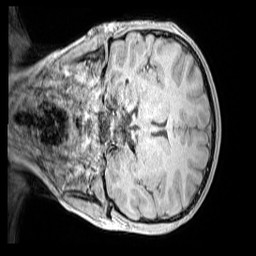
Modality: MP2RAGE
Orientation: coronal
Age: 9
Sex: female
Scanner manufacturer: siemens
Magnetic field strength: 3 T
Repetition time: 4 s
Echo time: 0.00299 s